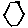
Label: hexagon